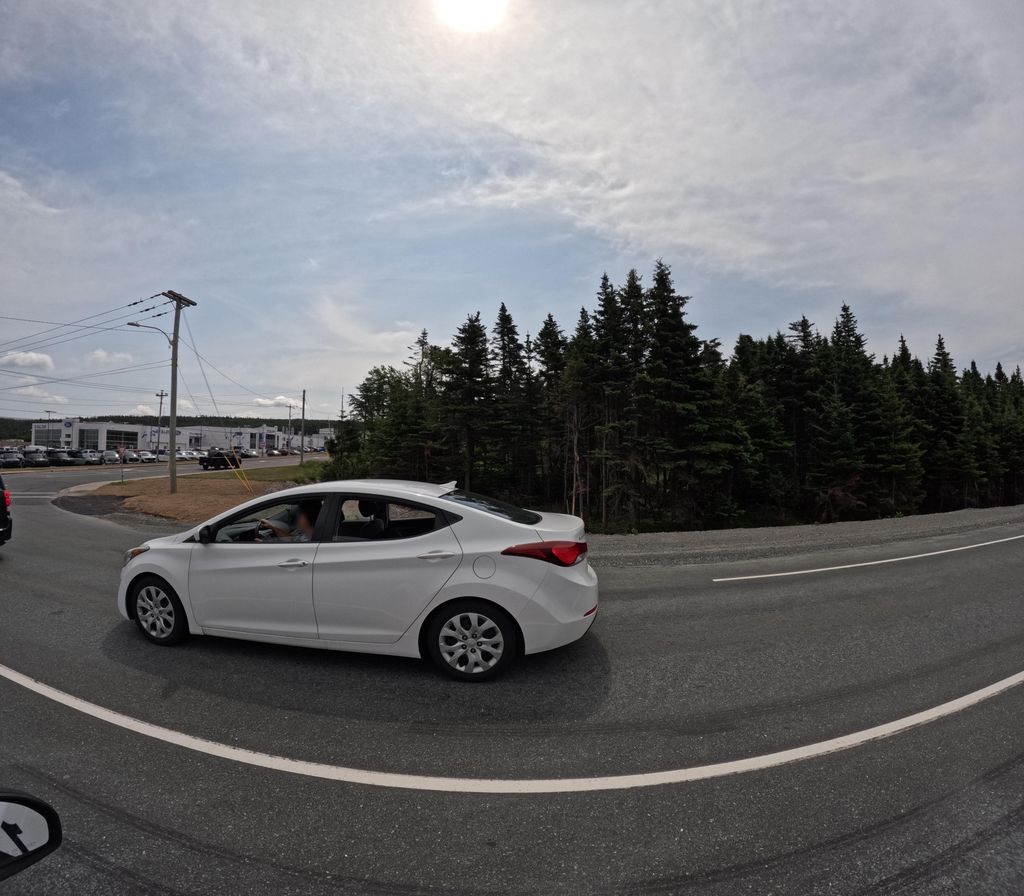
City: st_johns